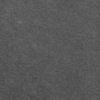
Label: dusty